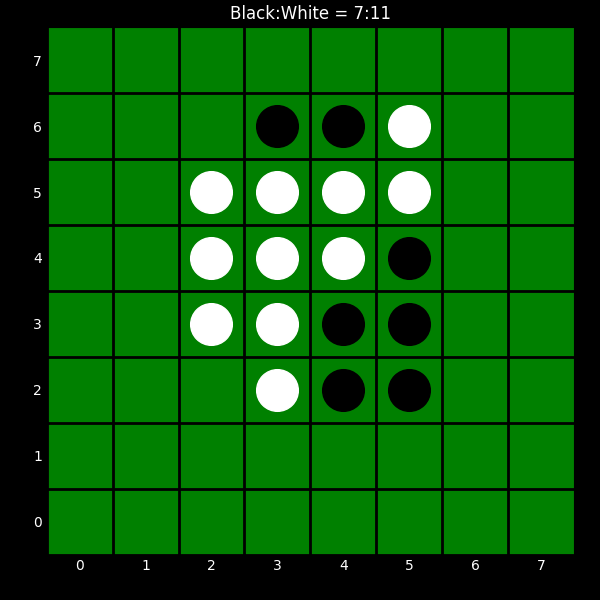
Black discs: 7
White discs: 11